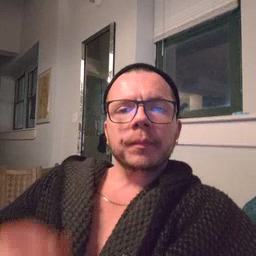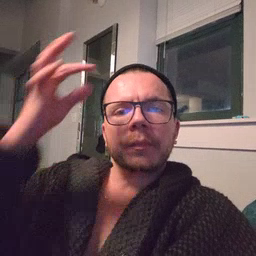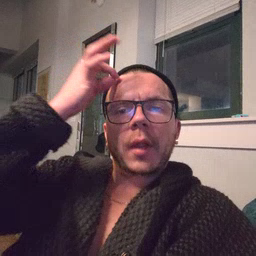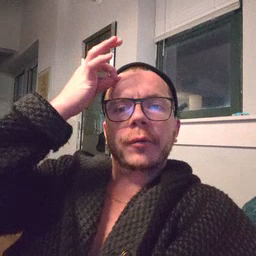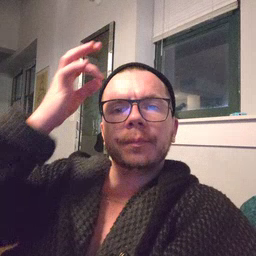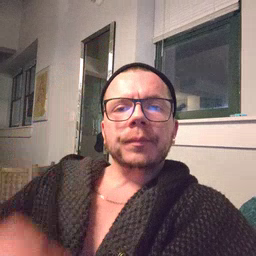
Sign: hair